【题型】选择题　【知识点】解析几何　【难度】medium
已知双曲线$C:y^2-\dfrac{x^2}{3}=1$的两个焦点分别为$F_1,F_2$，过$F_1$的直线与双曲线$C$的同一支交于$A,B$两点，且$|BF_1|=2|AF_1|$，则线段$AB$的长度为（ ）

\vspace{0.3cm}
\noindent A．$\dfrac{9}{4}$ \qquad B．$9$ \qquad C．$\dfrac{27}{4}$ \qquad D．$6$

\vspace{0.3cm}
【解答】
\noindent \textbf{【答案】} C

\vspace{0.3cm}
\noindent \textbf{【分析】} 根据对称性不妨设过$F_1$的直线为$y=kx-2\left(k>0,k\neq\dfrac{\sqrt{3}}{3}\right)$，与双曲线的方程联立，运用韦达定理和向量共线的坐标表示，结合弦长公式，计算可得.

\vspace{0.3cm}
\noindent \textbf{【详解】}

\vspace{0.3cm}
\noindent 双曲线$C:y^2-\dfrac{x^2}{3}=1$中$a=1$，$b=\sqrt{3}$，$c=\sqrt{a^2+b^2}=2$，则$F_1(0,-2)$，
根据对称性不妨设过$F_1$的直线为$y=kx-2\left(k>0,k\neq\dfrac{\sqrt{3}}{3}\right)$，
联立$\begin{cases}y=kx-2 \\ 3y^2-x^2=3\end{cases}$，可得$(3k^2-1)x^2-12kx+9=0$，
则$\Delta=144k^2-36(3k^2-1)=36(k^2+1)>0$，
设$A(x_1,y_1)$，$B(x_2,y_2)$，则$x_1+x_2=\dfrac{12k}{3k^2-1}$，$x_1x_2=\dfrac{9}{3k^2-1}$， ①
由$|BF_1|=2|AF_1|$，可得$\overrightarrow{BF_1}=2\overrightarrow{F_1A}$，
即有$-x_2=2x_1$， ②

由①②可得$x_1=-\dfrac{12k}{3k^2-1}$，$x_2=\dfrac{24k}{3k^2-1}$，所以$-\dfrac{12k}{3k^2-1}\times\dfrac{24k}{3k^2-1}=\dfrac{9}{3k^2-1}$，
解得$k=\dfrac{\sqrt{35}}{35}$（负值已舍去），$x_1=\dfrac{3\sqrt{35}}{8}$，
所以$|AB|=\sqrt{1+k^2}\cdot|x_1-x_2|=\dfrac{6}{\sqrt{35}}\times3|x_1|=\dfrac{6}{\sqrt{35}}\times\dfrac{9\sqrt{35}}{8}=\dfrac{27}{4}$.
故选：C．

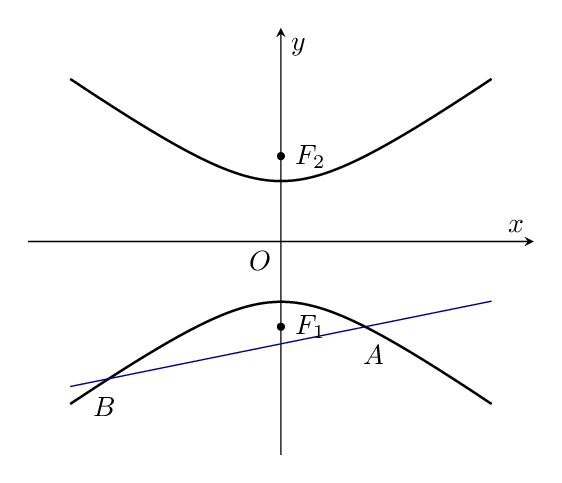